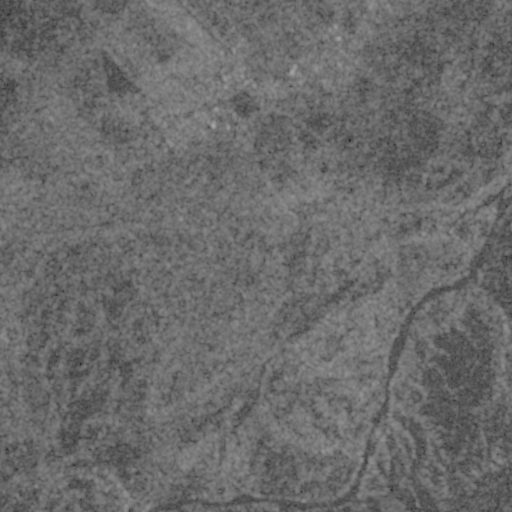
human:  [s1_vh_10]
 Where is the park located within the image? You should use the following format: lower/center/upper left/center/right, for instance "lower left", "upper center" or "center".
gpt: The park is located in the upper center of the image.
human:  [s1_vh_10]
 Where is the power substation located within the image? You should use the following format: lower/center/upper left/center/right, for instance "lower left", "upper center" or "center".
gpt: The power substation is located in the upper center of the image.
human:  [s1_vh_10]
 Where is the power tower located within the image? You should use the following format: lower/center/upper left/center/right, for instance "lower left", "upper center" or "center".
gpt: There is no power tower in the image.

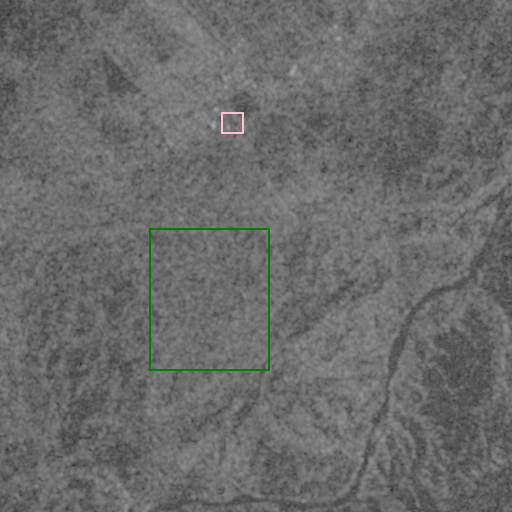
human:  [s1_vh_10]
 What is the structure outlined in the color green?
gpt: The structure outlined in green is a crop field.
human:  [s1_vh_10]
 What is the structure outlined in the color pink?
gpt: The structure outlined in pink is a park.
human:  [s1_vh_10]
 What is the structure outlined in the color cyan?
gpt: There is no cyan outline.